Field crop: maize
Growth stage: 2
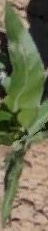
Species: maize